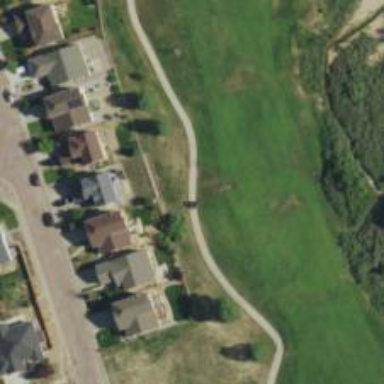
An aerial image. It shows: Service road used as golf cart path.